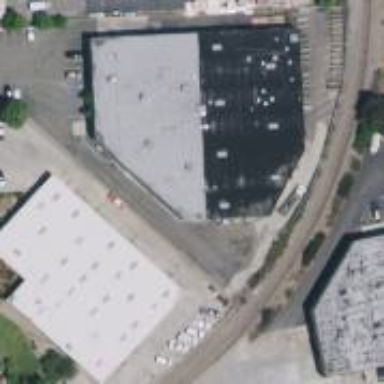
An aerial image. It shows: Industrial building.